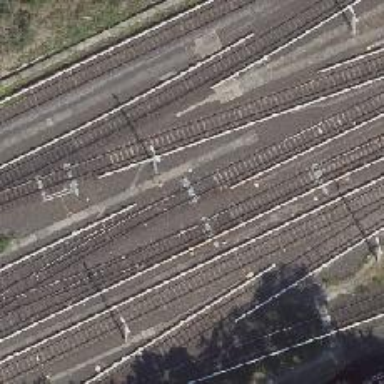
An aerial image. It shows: Siding service for electrified light rail.